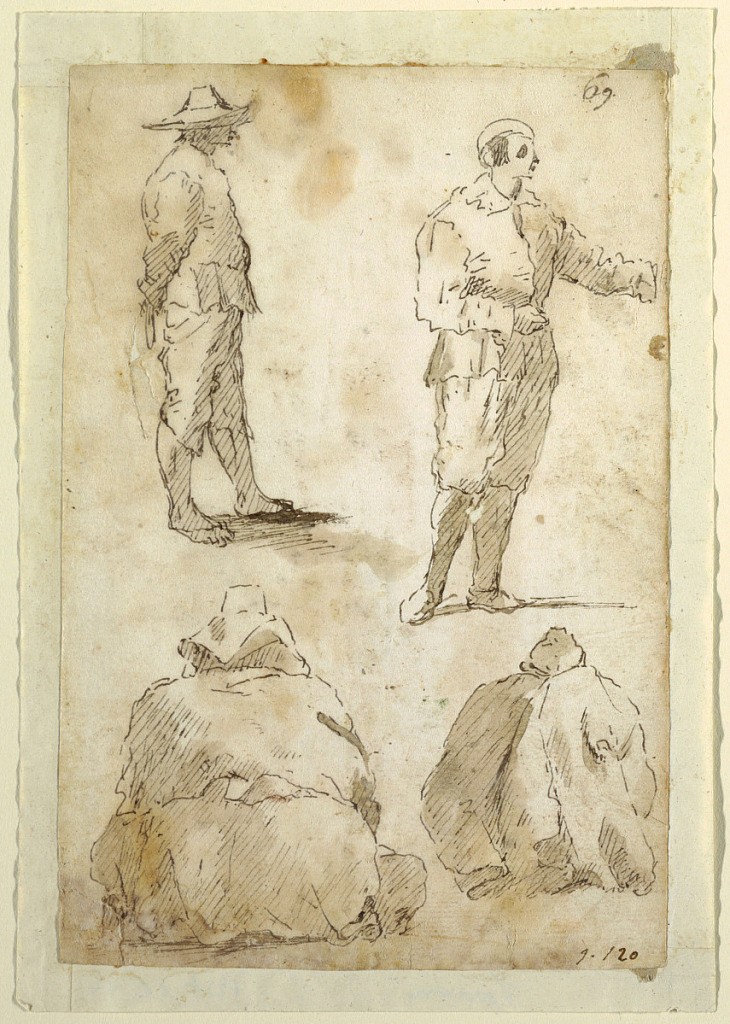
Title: Four Men
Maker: Domenico Gargiulo, called Micco Spadaro, Italian, 1609 - 1675
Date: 1630–1640
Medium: Pen and ink, brush and sepia on paper
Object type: Drawing
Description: At top, two standing men. Below, two seated figures with hats.